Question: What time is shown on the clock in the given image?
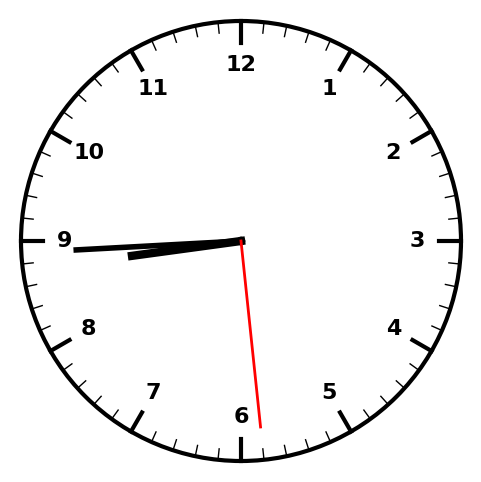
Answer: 08:44:29